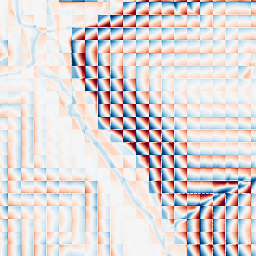
Category: wavelet
Decomposition family: wavelet_biorthogonal
Decomposition parameters: wavelet: bior1.3
level: 4
Upsampling method: regularized
Upsampling parameters: scale: 4
lambda_reg: 0.001
Upsampling scale: 4